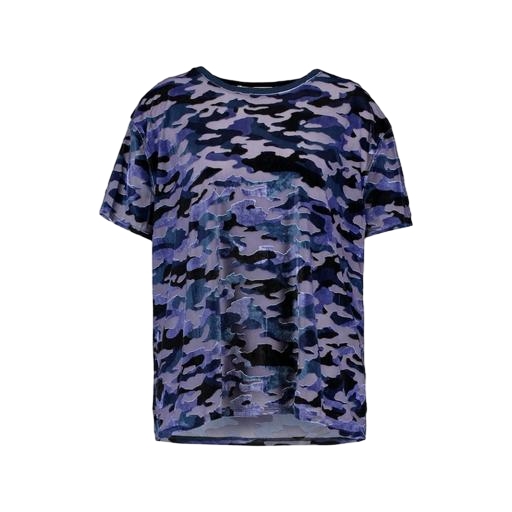
blue army camo crewneck tee, camo oversized airtex tee, blue plus size printed t-shirt only macy, white background